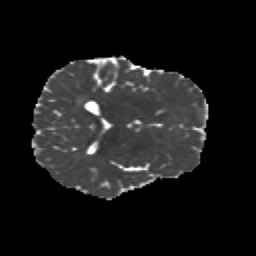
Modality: MD
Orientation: axial
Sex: female
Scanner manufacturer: siemens
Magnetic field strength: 3 T
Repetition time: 5 s
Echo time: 0.071 s